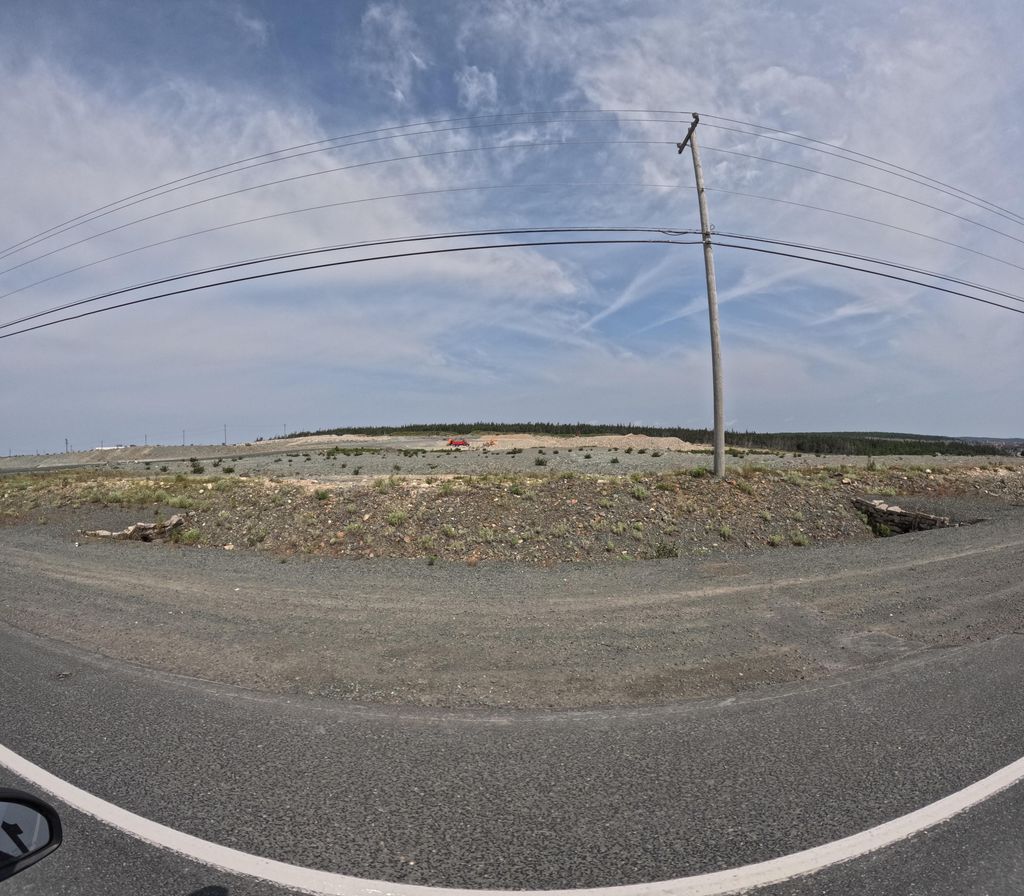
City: st_johns